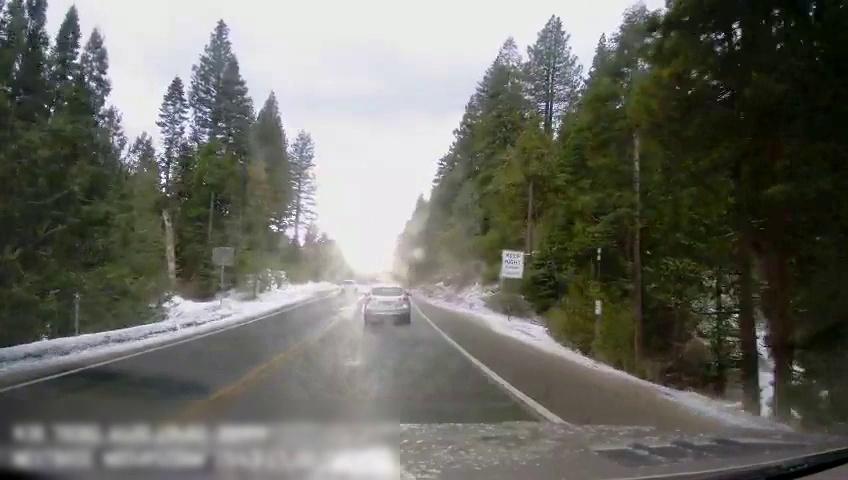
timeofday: Day
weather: Cloudy
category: Drivable Space
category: Vehicles | Car
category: Vehicles | SUV
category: Lanes | Current Lane
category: Lanes | Current Lane
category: Lanes | Opposite Lane
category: Lanes | Opposite Lane
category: Traffic | Signs